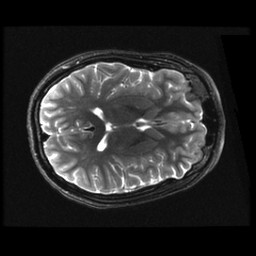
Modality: T2w
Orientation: axial
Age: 17
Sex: female
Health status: ill
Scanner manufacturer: ge
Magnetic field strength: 3 T
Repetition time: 7.5 s
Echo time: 0.1007 s